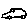
Label: car